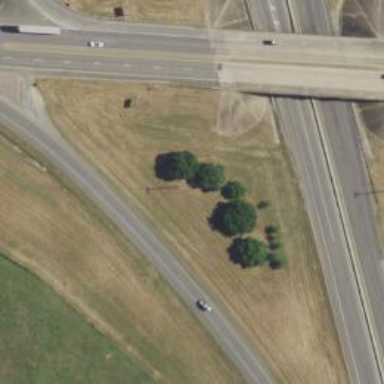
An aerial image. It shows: Trunk link highway.